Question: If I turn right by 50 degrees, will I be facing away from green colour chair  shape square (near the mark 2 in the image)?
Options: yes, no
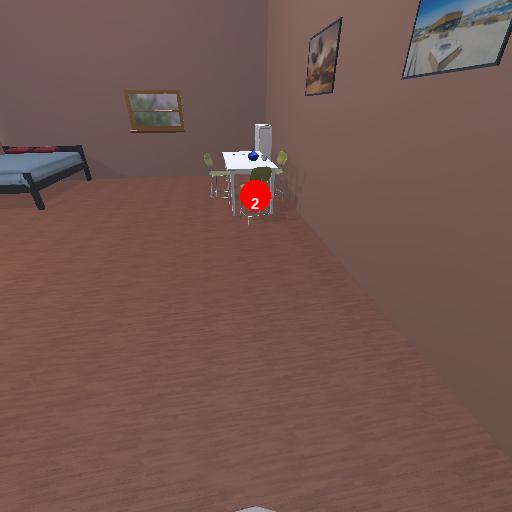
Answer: yes